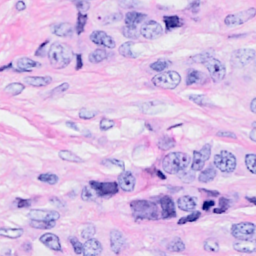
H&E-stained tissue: Breast